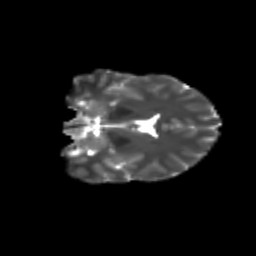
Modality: T2w
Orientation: coronal
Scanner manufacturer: siemens
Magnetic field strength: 3 T
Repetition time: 9.2 s
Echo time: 0.084 s